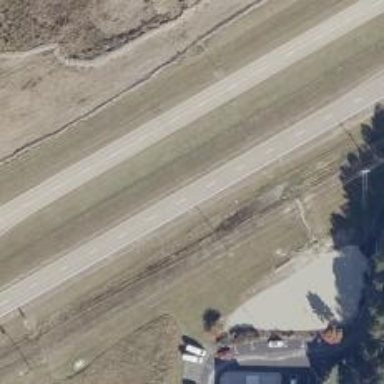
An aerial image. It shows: Trunk highway.